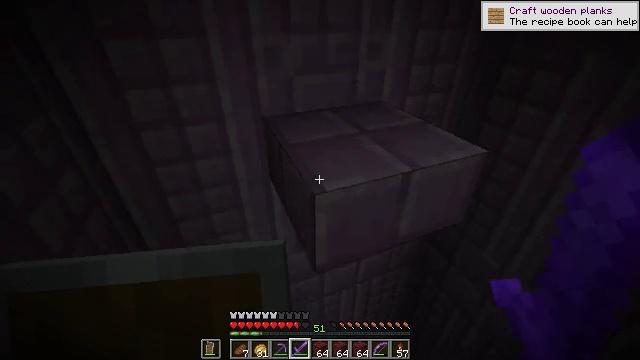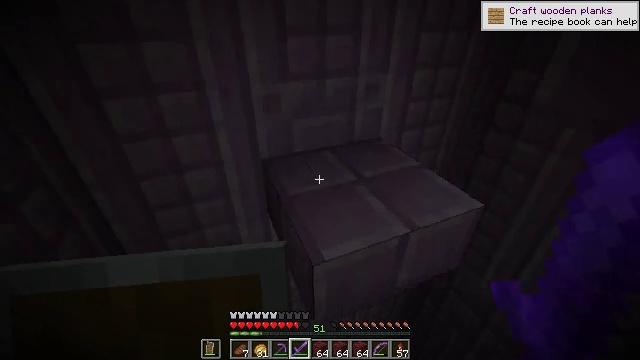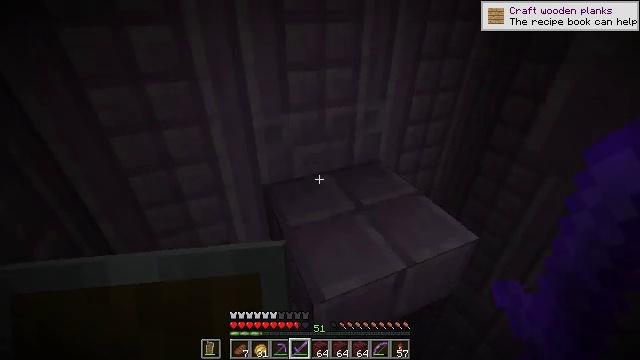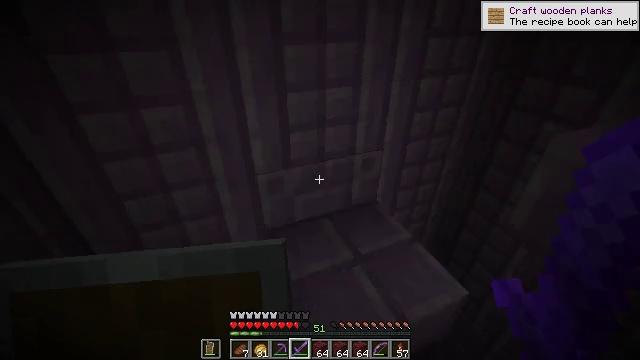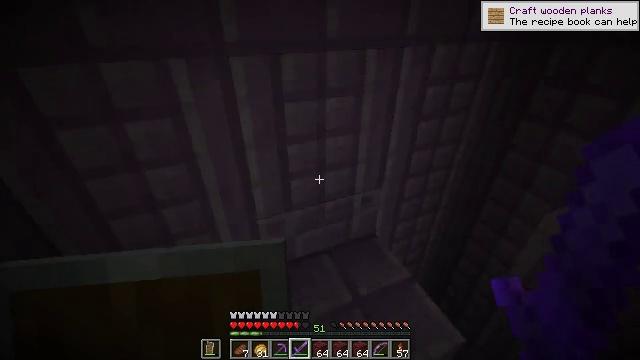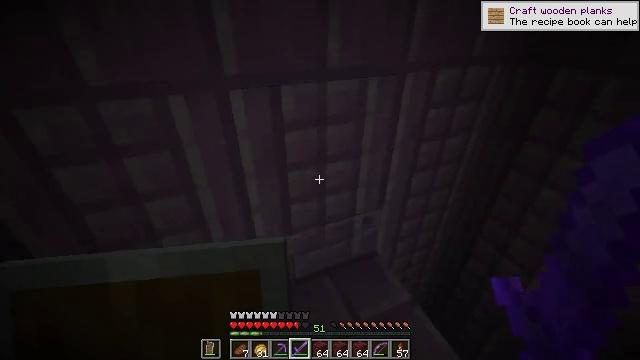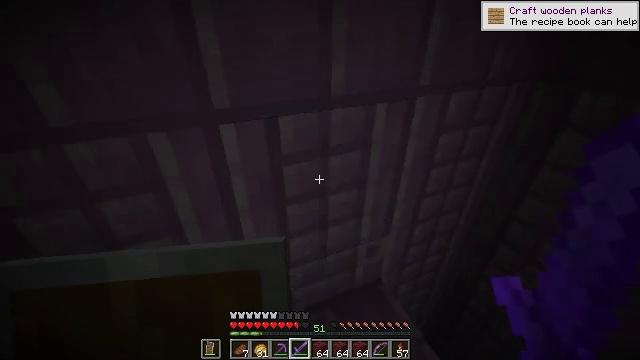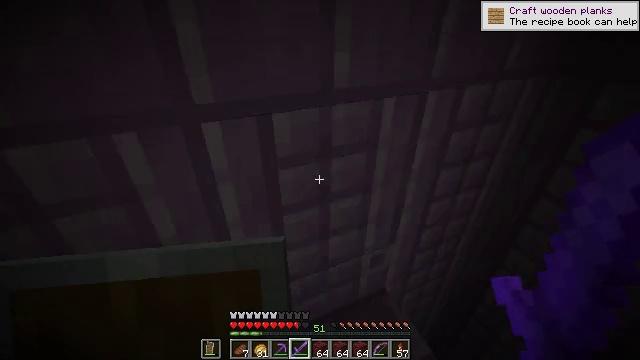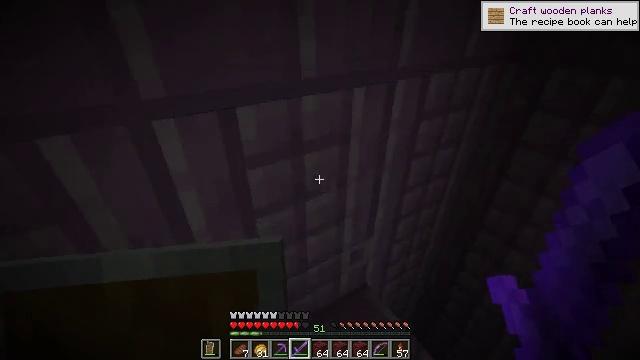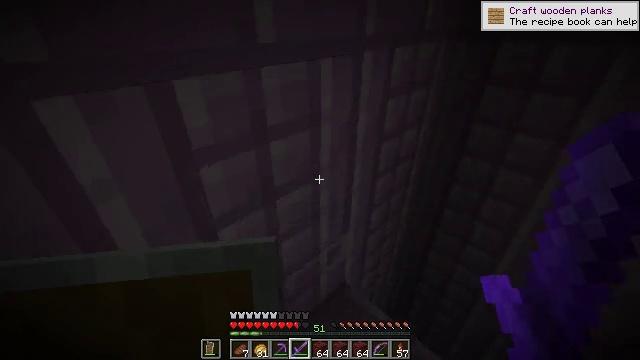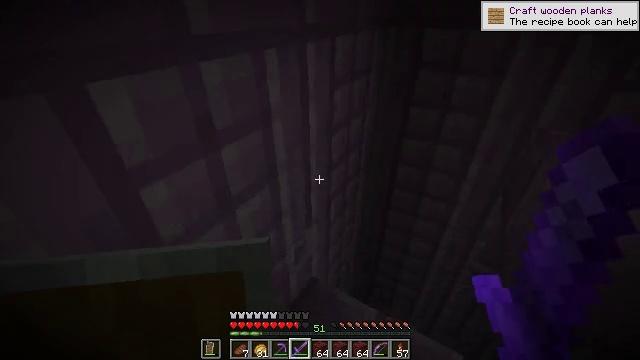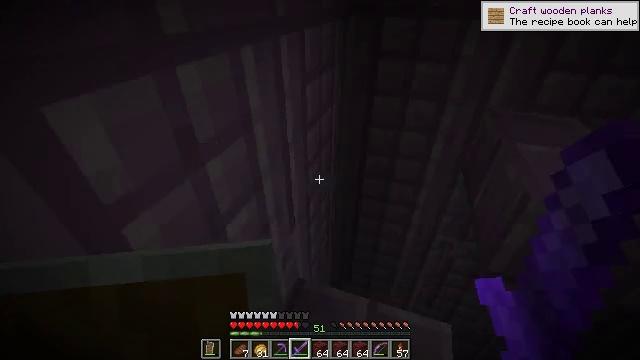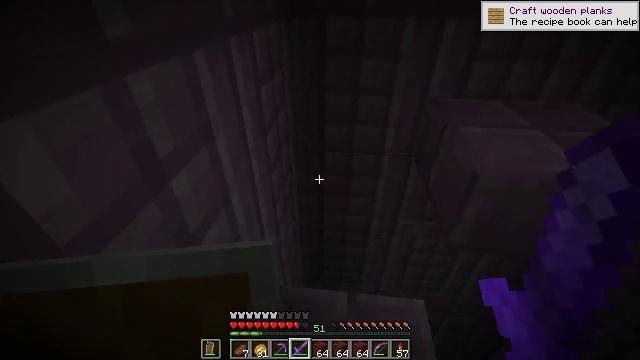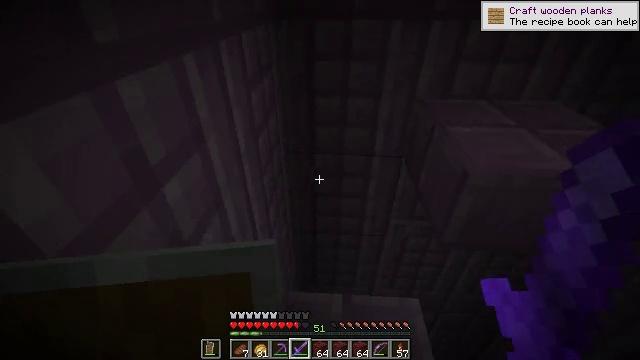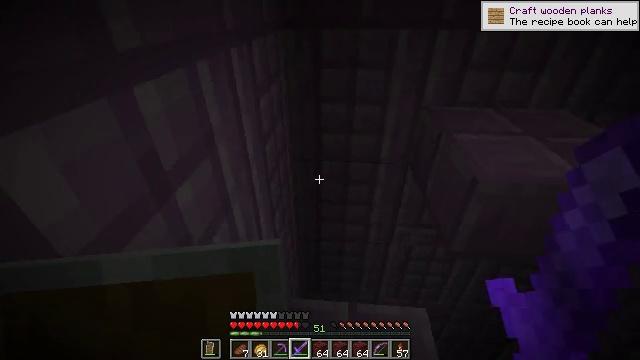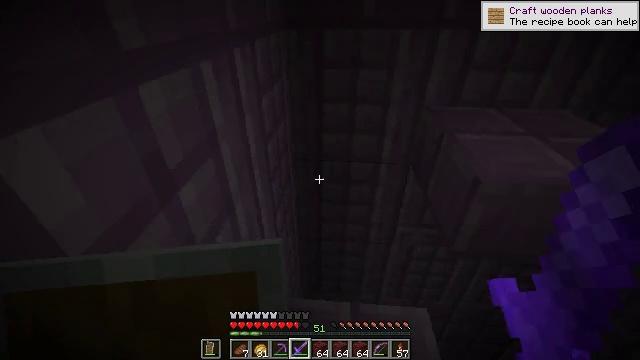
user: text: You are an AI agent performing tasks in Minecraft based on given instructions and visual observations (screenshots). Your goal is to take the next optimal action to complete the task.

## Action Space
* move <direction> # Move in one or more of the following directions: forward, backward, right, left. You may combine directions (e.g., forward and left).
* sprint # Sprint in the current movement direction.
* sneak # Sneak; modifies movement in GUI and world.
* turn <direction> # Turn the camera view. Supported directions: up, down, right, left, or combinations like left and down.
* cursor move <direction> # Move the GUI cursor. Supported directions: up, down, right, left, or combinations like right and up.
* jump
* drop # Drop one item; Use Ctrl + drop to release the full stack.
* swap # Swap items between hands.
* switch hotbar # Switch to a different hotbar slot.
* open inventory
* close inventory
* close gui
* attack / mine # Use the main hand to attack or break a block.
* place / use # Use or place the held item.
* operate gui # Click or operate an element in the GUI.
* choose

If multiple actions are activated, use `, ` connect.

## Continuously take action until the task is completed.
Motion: motion action
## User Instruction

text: Collect the purpur slab after breaking it.
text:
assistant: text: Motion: move forward, jump
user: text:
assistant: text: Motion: move forward, jump
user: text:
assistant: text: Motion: move forward, jump
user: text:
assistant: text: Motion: move forward, jump
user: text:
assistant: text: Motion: move forward, jump
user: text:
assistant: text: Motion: move forward and move left
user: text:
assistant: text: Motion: move forward and move left, turn right
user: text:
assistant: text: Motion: move left, turn right
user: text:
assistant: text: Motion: move left, turn right
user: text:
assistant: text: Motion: turn right and down
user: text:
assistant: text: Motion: turn right and down
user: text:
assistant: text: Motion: turn right
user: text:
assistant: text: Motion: turn right
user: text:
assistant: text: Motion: turn up
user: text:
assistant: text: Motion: no_op
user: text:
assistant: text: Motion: turn left
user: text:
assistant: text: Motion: no_op
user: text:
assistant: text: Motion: turn down
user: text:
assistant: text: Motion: turn right and up
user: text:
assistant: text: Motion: turn right and up
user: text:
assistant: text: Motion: turn right and up
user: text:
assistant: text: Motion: move forward
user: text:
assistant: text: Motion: move forward
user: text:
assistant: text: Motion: move forward
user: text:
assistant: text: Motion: move forward, jump
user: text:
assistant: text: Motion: move forward, jump
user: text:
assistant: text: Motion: move forward, turn right, jump
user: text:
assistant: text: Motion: move forward, turn right, jump
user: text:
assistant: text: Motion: move forward, turn right
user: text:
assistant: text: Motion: move forward, turn right and down